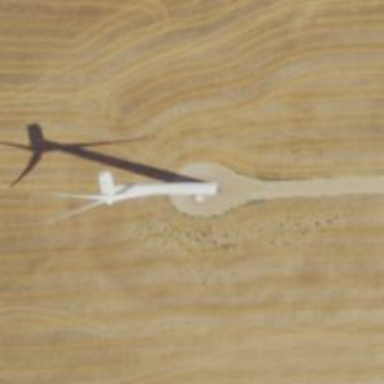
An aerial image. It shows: Wind generator powered by horizontal-axis wind turbine.